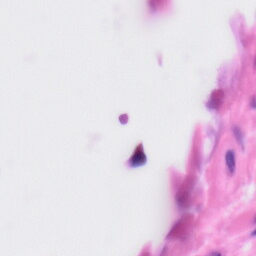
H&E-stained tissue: Skin